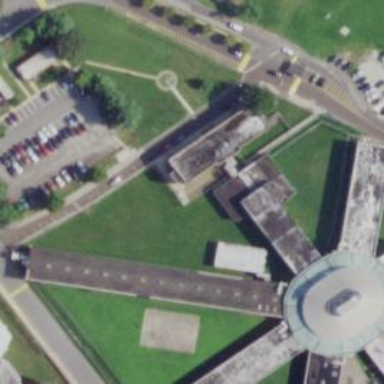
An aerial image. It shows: Prison.